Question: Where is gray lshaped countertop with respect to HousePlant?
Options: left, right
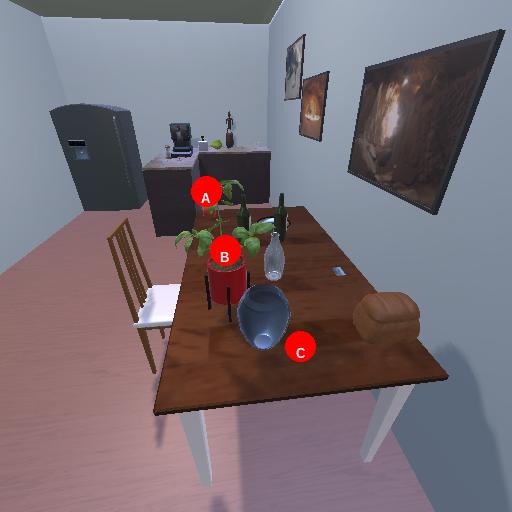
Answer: left